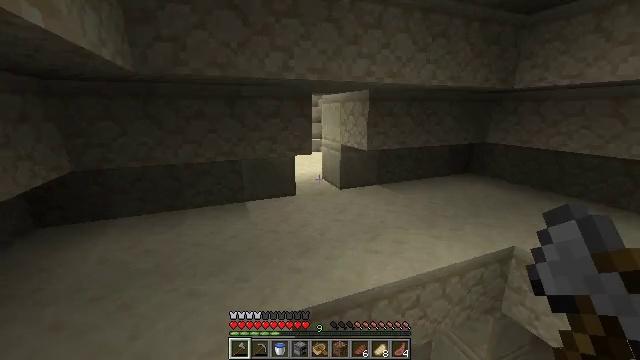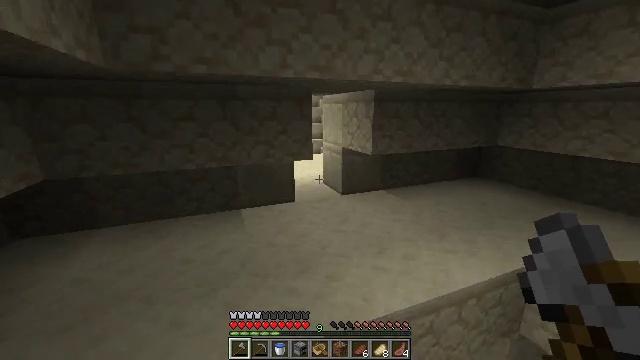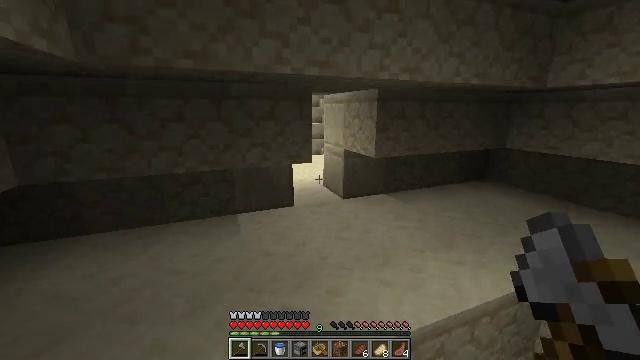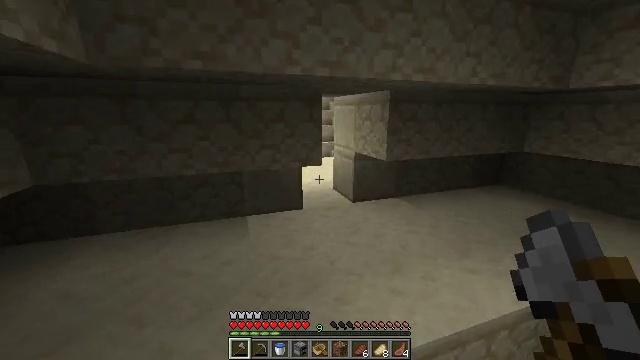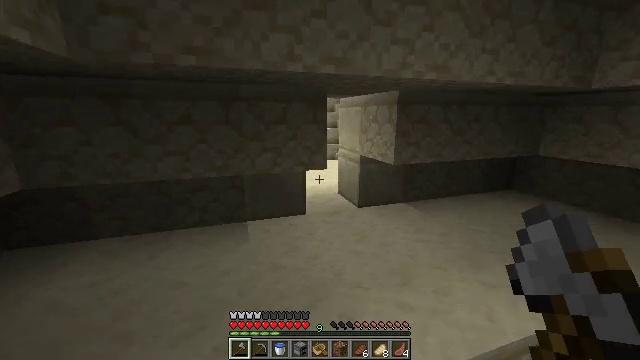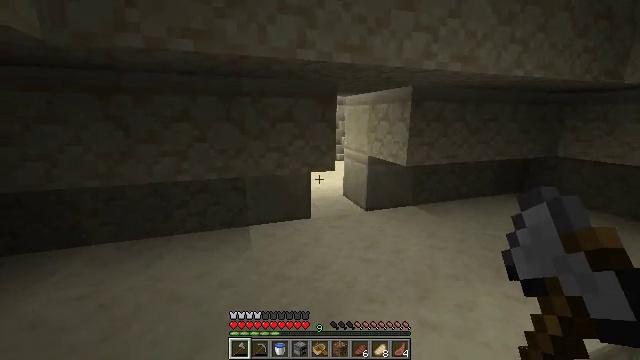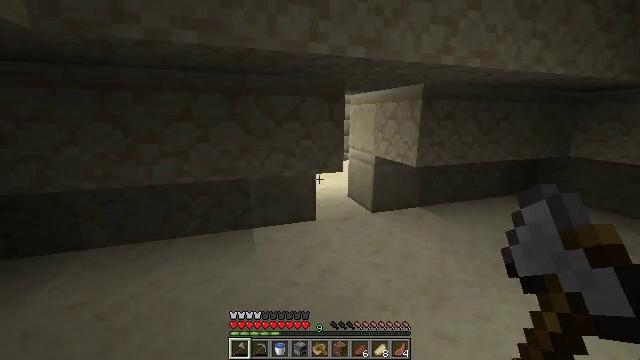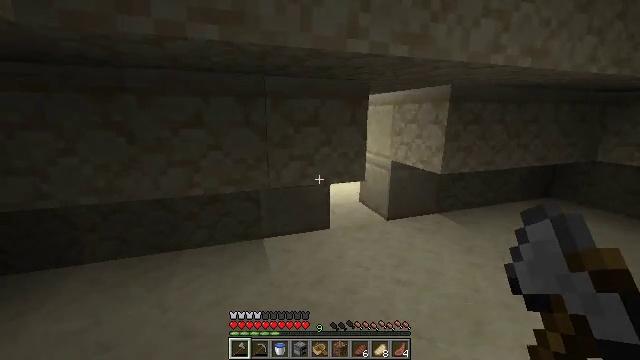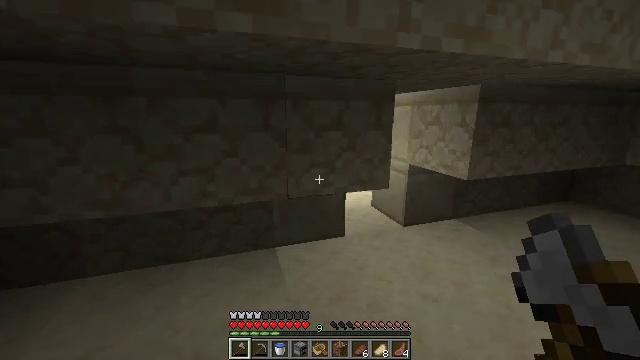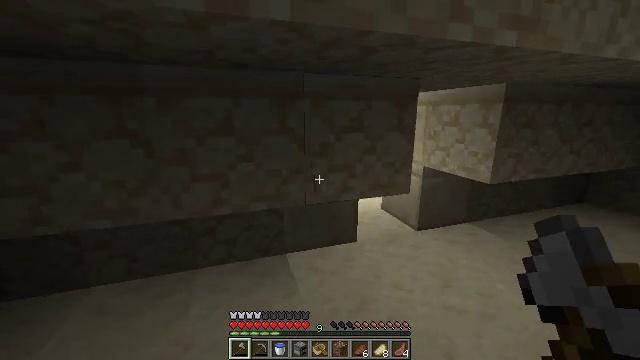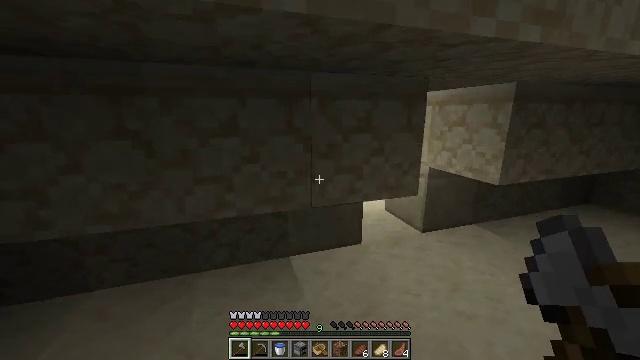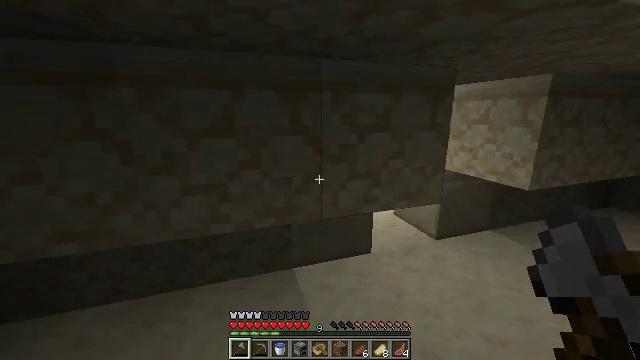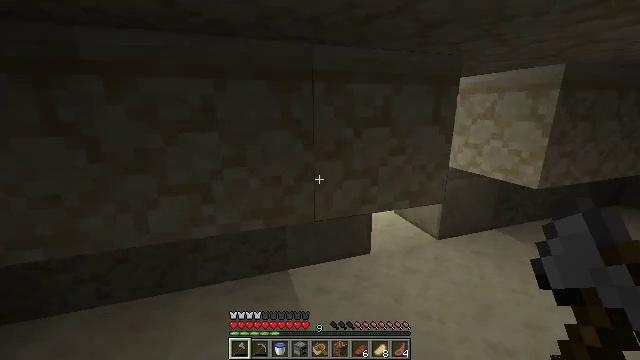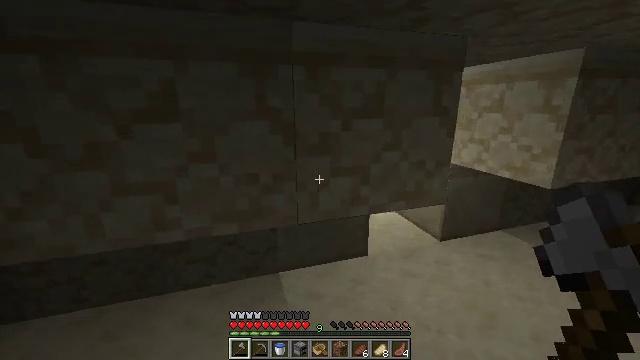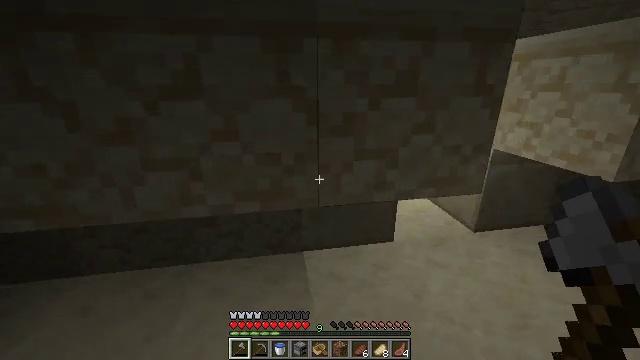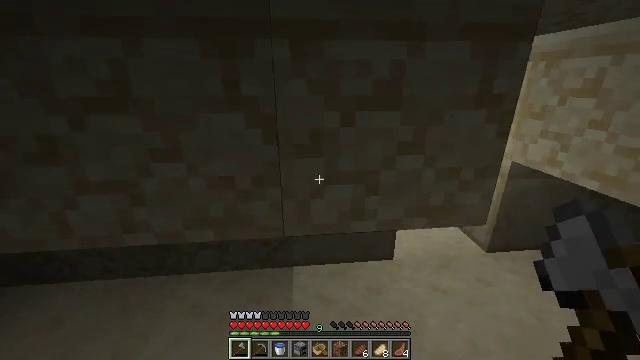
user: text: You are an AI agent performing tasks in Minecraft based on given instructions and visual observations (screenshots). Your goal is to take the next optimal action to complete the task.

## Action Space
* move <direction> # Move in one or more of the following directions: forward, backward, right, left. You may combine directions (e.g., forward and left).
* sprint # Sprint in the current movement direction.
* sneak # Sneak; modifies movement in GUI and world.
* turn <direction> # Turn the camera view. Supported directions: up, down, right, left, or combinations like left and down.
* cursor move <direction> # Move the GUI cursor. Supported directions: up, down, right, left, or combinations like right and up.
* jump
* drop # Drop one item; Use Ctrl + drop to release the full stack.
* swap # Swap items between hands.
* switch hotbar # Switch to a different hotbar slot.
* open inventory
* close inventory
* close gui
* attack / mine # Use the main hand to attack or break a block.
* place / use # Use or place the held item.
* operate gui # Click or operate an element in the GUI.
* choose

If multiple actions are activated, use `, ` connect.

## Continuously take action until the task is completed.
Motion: motion action
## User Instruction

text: Collect blue terracotta from structures.
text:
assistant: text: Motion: move forward
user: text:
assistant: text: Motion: move forward
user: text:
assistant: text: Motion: move forward, turn left
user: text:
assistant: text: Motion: move forward and move left, turn left
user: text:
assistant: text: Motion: move forward and move left
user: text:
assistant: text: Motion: move forward and move left
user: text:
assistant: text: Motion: move forward and move left
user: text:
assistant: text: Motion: move forward and move left
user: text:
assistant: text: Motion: move forward and move left
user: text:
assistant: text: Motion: move forward
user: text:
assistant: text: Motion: move forward and move right
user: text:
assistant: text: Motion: move forward and move right
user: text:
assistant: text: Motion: move forward and move right, turn left
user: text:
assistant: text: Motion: move forward and move right, turn left and down
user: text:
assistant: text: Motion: move forward and move right, turn left
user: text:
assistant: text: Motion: move forward and move right
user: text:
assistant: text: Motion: move forward and move right
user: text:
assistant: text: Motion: move forward and move right
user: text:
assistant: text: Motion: move forward and move right
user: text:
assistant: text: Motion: move forward and move right
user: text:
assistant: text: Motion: move forward and move right
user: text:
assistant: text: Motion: move right, turn left
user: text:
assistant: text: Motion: move right
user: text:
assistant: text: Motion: move forward and move right
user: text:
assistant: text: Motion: move forward
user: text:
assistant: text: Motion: move forward
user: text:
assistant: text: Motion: move forward
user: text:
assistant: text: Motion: move forward, turn down
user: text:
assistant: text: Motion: move forward
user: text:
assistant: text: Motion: move forward and move left